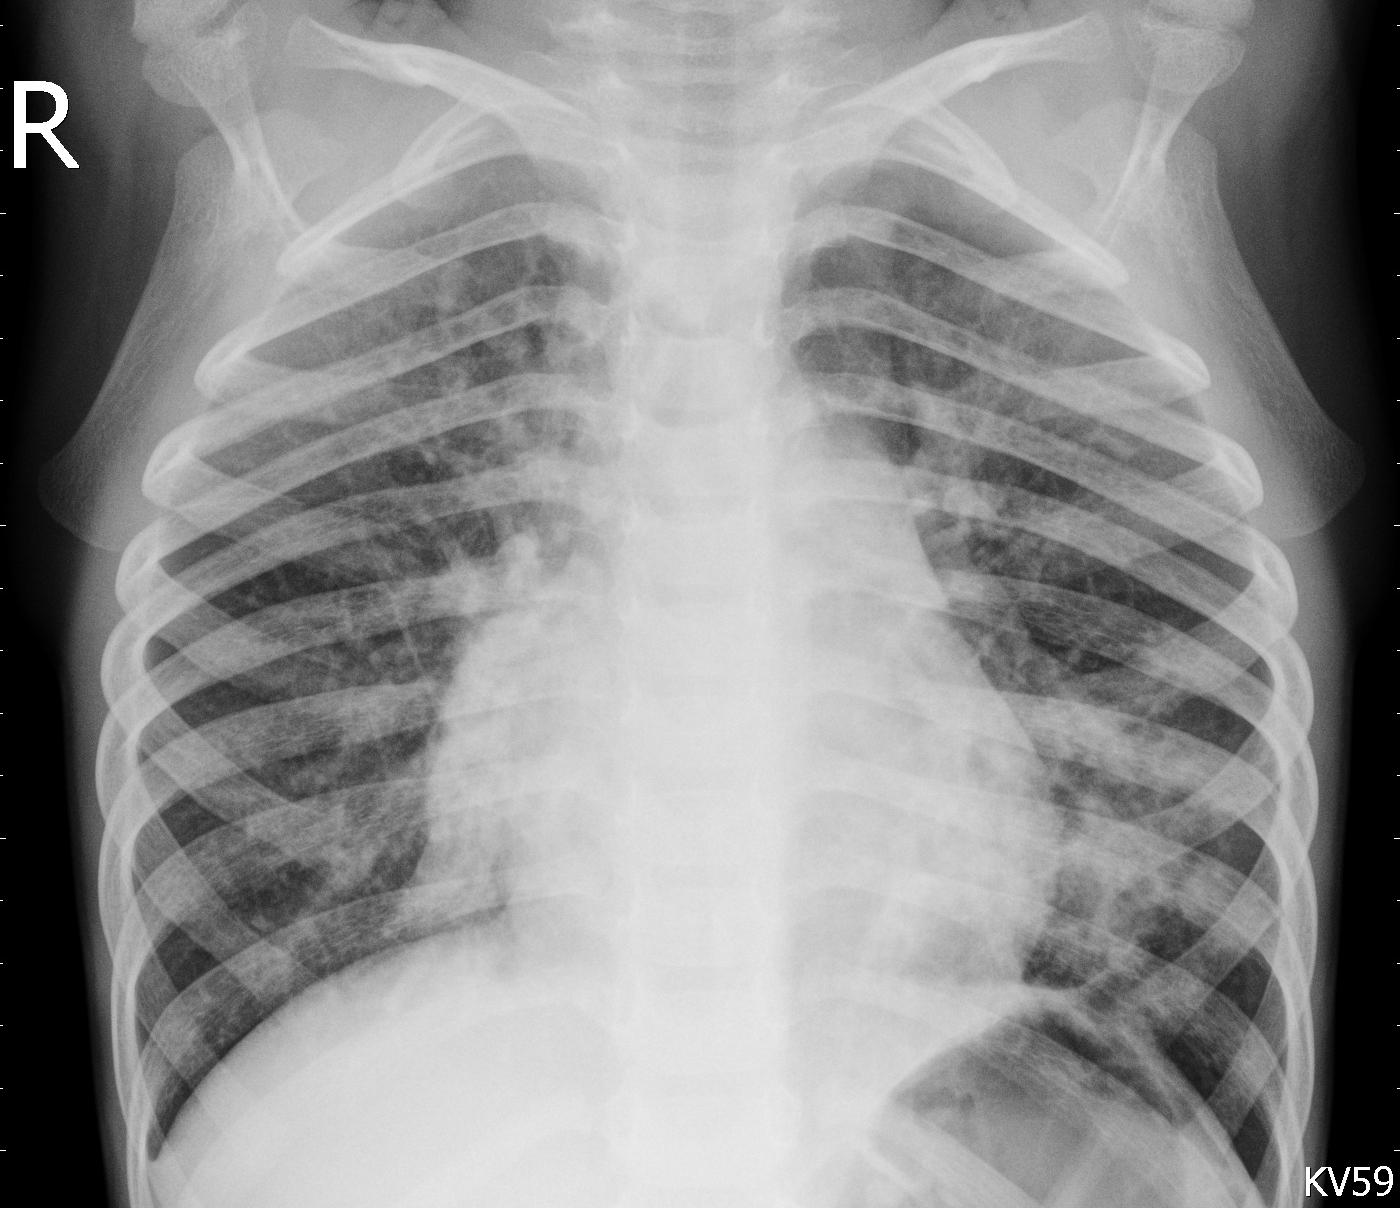
Diagnosis: PNEUMONIA